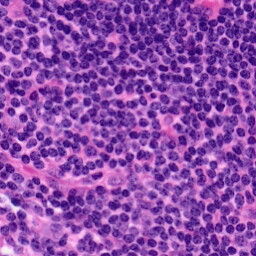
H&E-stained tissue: Pancreatic